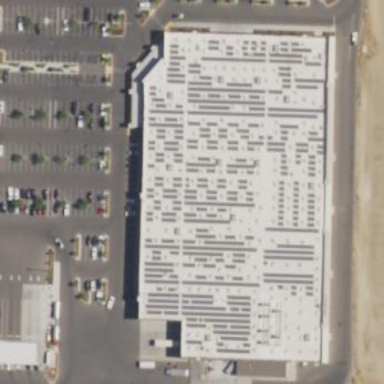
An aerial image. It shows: Commercial building housing wholesale shop.